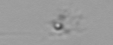
Label: detritus